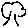
Label: tree